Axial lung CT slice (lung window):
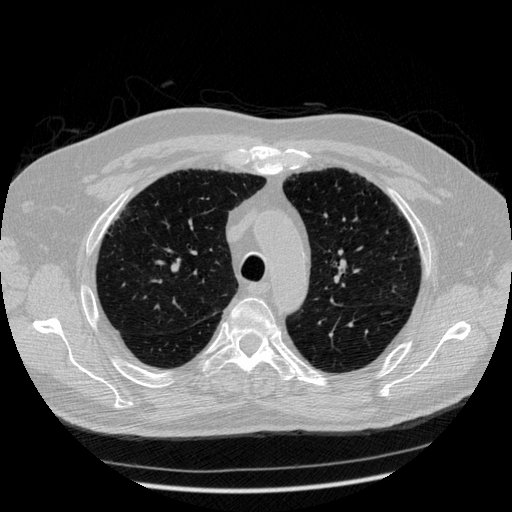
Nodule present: no